Interaction volume radius: 10 \u00c5
Interaction volume height: 35 \u00c5
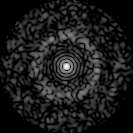
Disorder parameter: 0.8272